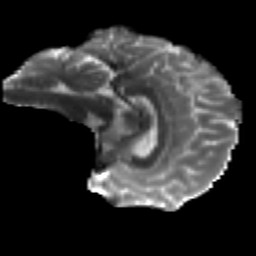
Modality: T2w
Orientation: sagittal
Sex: male
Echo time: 0.114 s